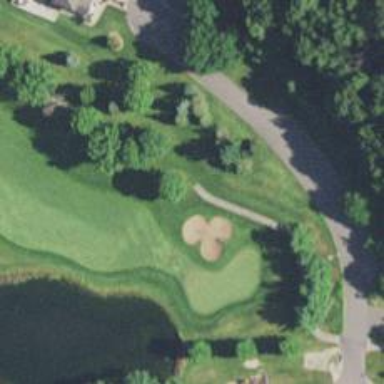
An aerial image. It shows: Pathway for golfing.